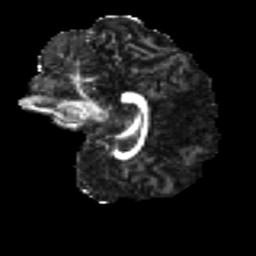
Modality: FA
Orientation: sagittal
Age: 23
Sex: female
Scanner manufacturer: ge
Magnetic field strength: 3 T
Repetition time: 7.8 s
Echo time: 0.0606 s